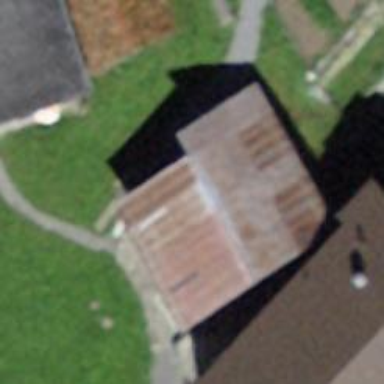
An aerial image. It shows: Rural barn.